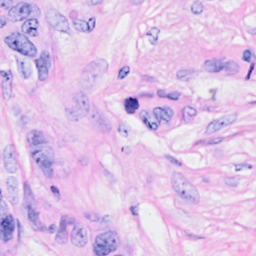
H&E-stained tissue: Breast